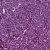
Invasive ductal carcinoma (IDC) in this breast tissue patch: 1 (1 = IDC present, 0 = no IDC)